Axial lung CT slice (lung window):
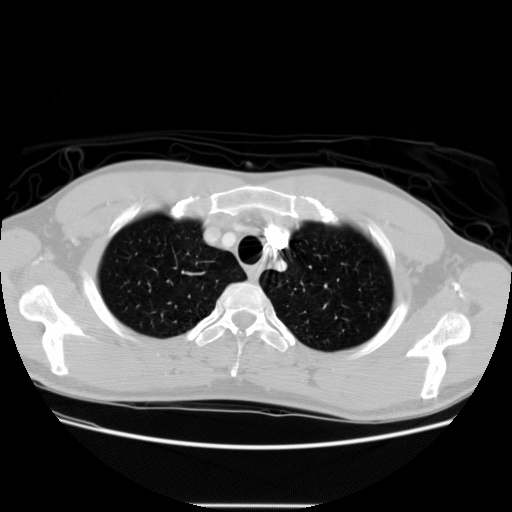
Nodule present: no